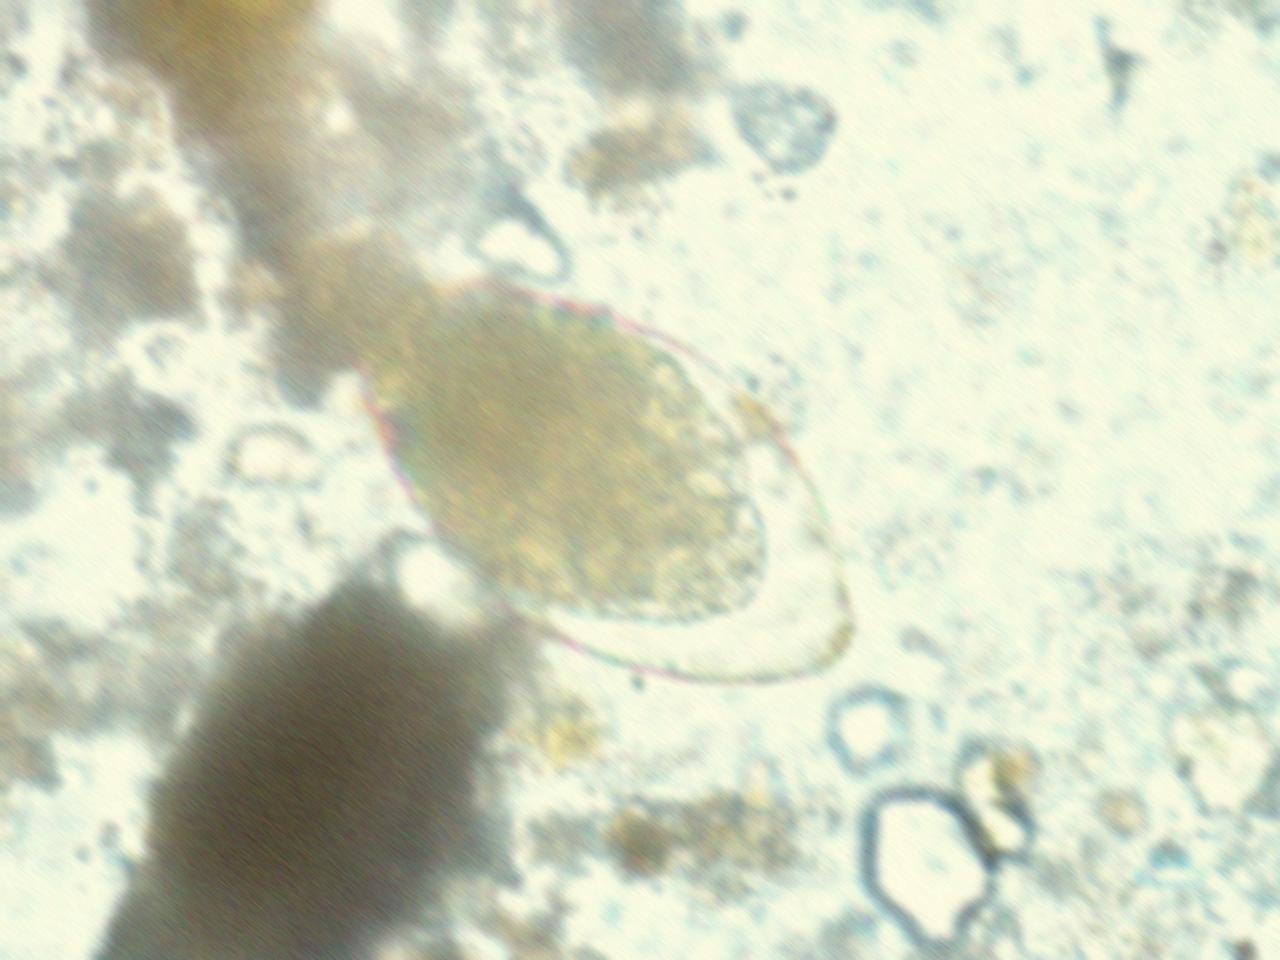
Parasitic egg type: Fasciolopsis buski